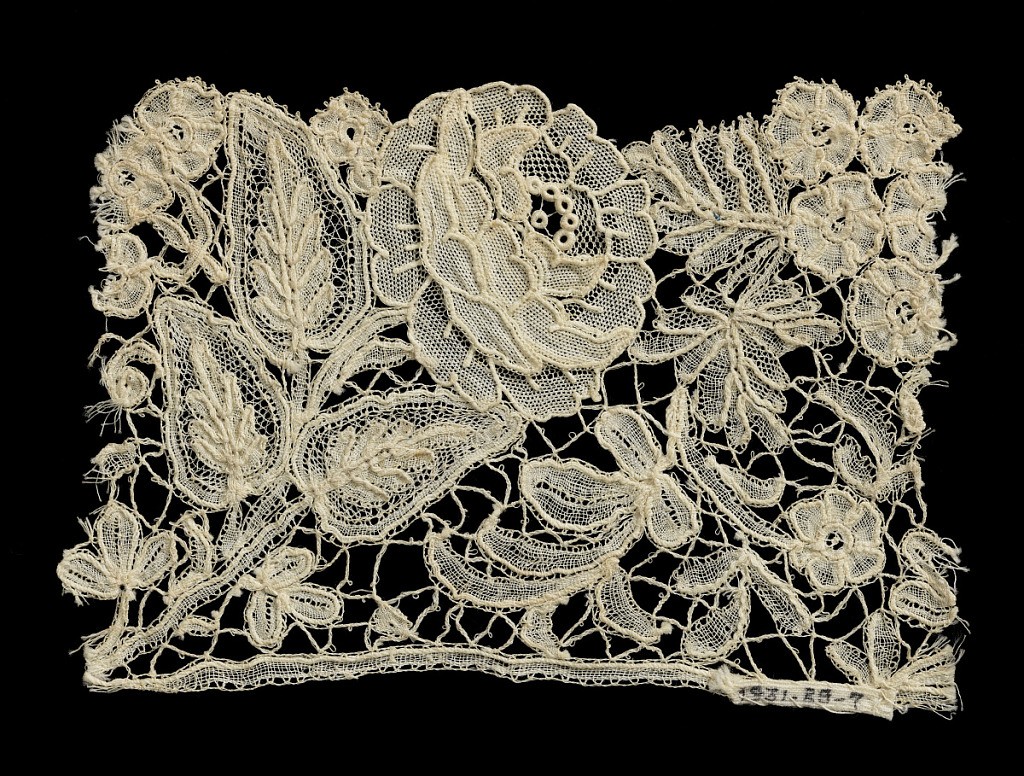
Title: Fragment
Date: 19th century
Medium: linen Technique: bobbin lace with needle inserts
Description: Typical design of flowers and leaves. Insertion has been sewed to edging.